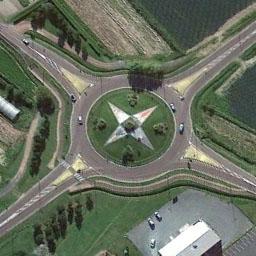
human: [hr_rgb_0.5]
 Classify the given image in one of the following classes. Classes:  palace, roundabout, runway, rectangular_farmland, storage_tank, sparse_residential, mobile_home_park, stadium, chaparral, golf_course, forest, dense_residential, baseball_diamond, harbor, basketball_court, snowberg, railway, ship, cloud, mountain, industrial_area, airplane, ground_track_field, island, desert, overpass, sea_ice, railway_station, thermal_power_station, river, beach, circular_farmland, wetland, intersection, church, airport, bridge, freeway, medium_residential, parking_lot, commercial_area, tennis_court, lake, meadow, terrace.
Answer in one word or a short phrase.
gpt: roundabout